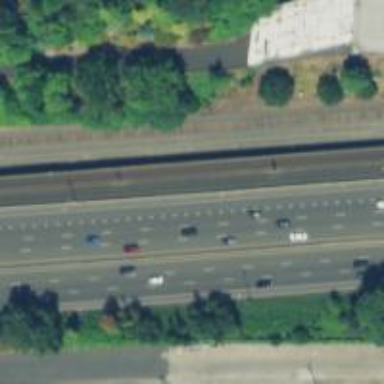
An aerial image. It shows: Motorway.